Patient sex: M
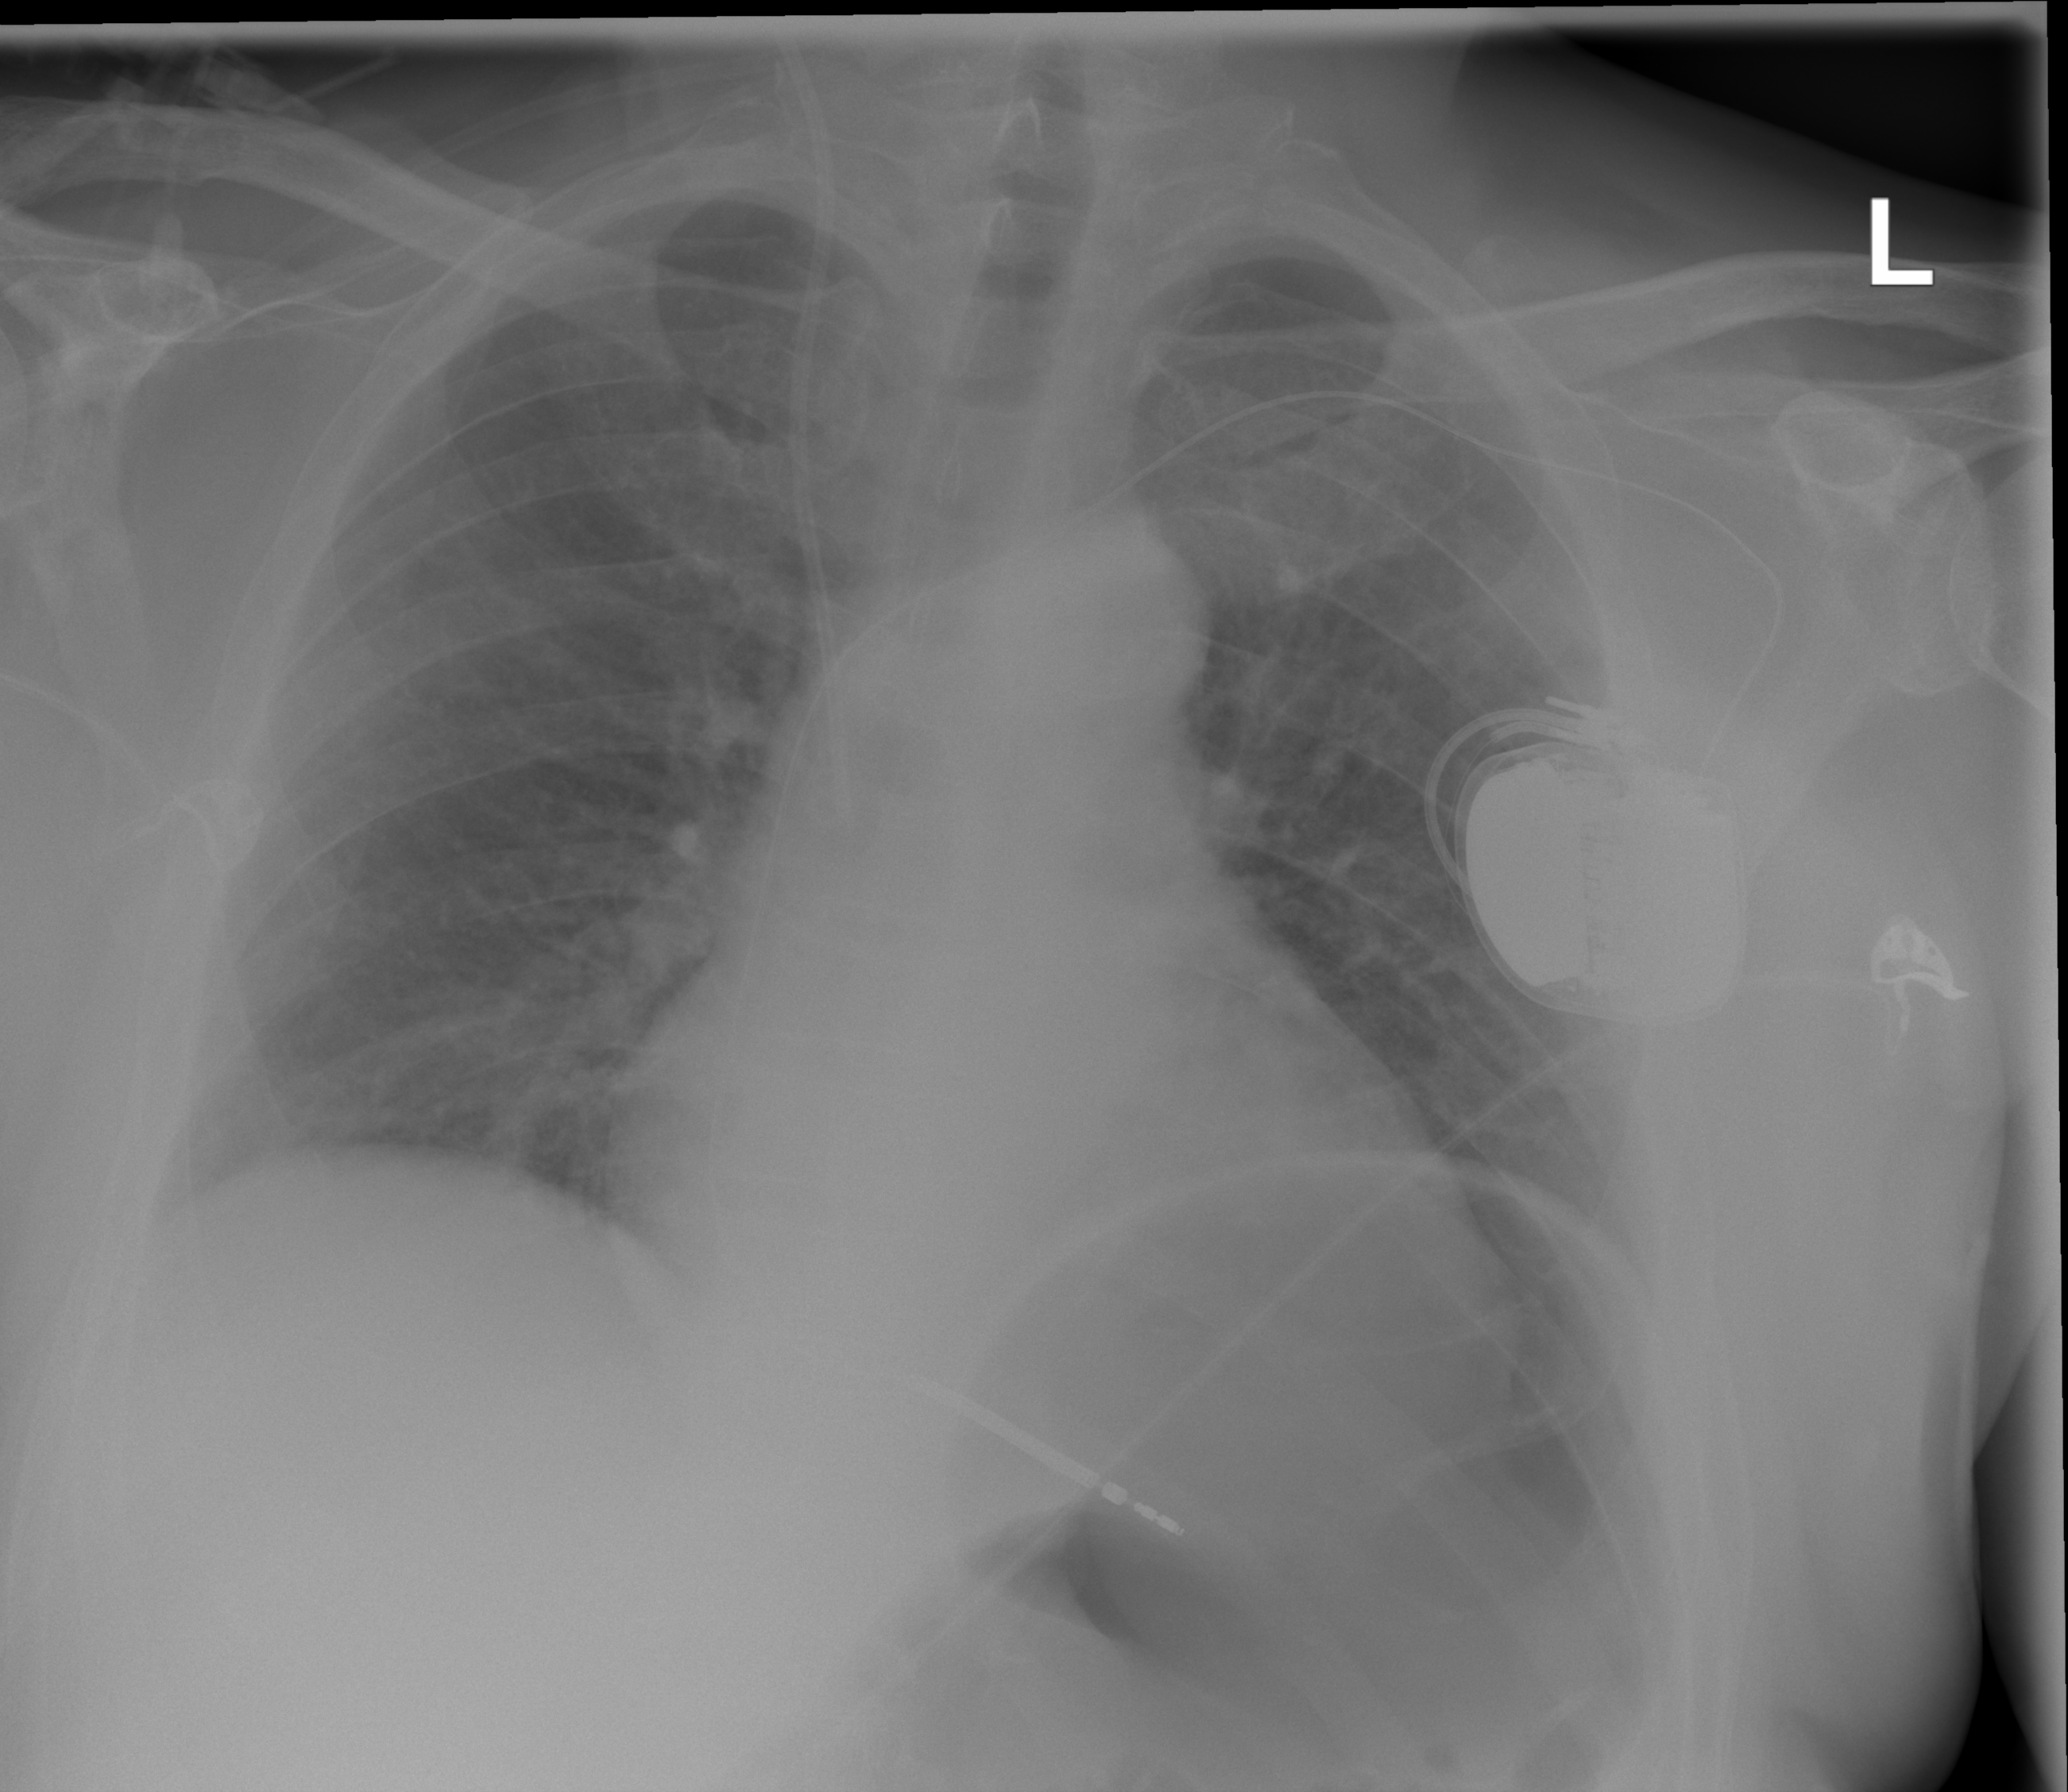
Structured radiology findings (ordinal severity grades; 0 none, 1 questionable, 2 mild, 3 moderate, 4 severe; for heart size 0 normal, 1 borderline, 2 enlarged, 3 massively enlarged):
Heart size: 0
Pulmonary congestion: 2
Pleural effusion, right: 0
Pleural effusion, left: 0
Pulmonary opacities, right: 0
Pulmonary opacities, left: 0
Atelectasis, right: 0
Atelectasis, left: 0